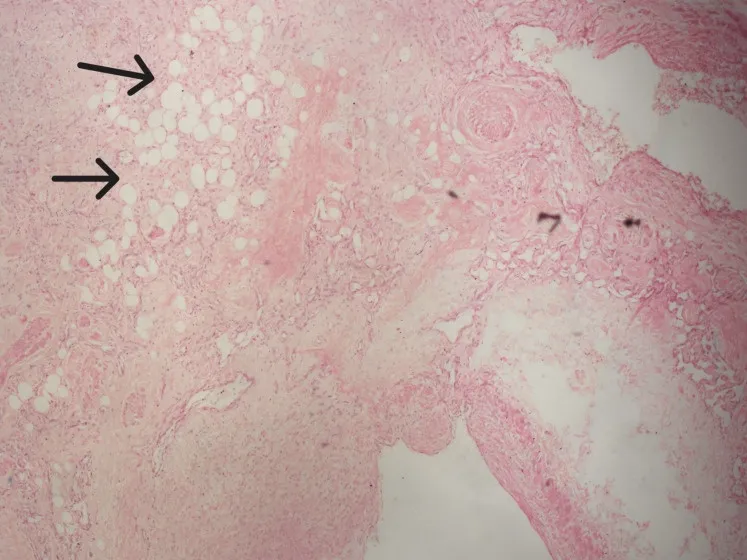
Photomicrograph depicting the proliferation of variably sized blood vessels intermixed with adipocytes (indicated by black arrows). Stained with H&E, at x200 magnification.
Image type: pathology (h&e)